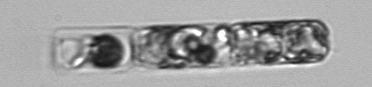
Label: Guinardia_delicatula_TAG_internal_parasite